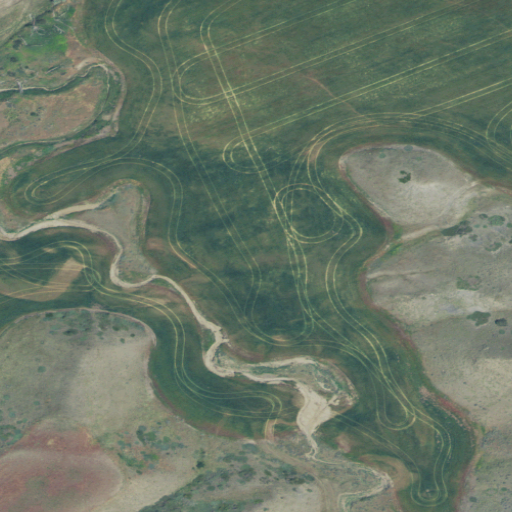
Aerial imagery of valley in Montana named Widow Coulee containing cultivated crops, grassland, shrub, woody wetlands, and open water